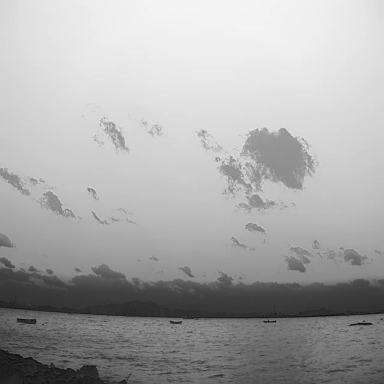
There are three bulk_carriers in the infrared image.